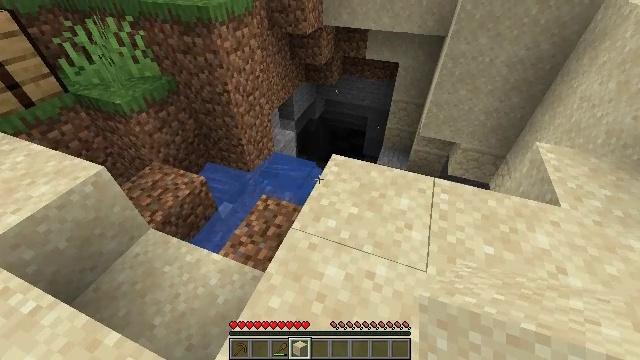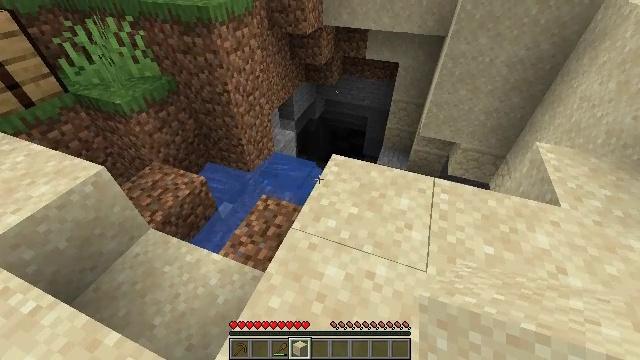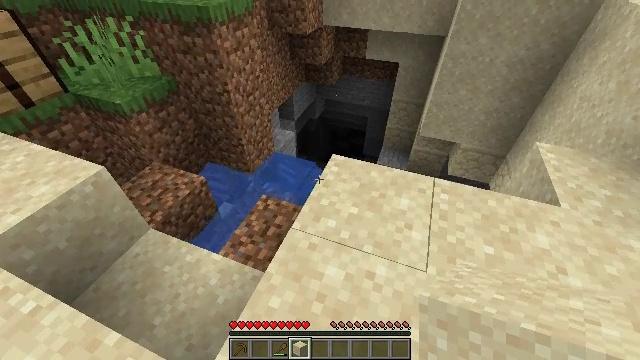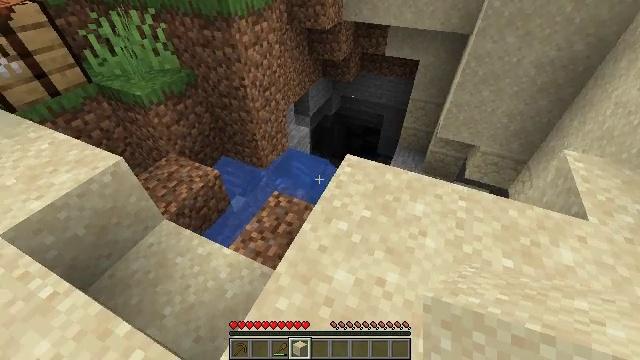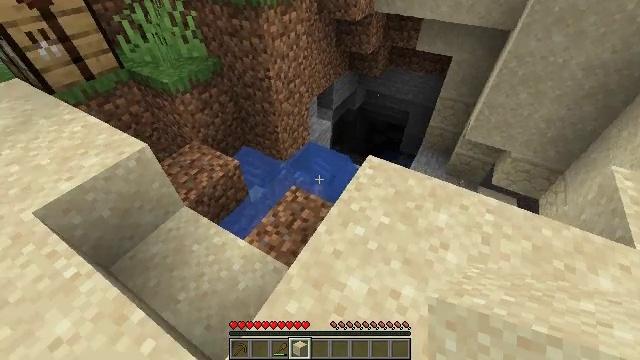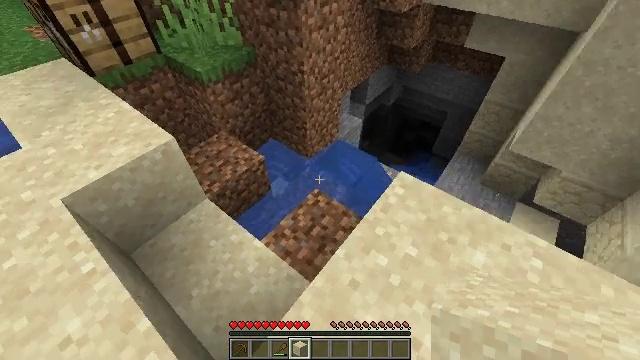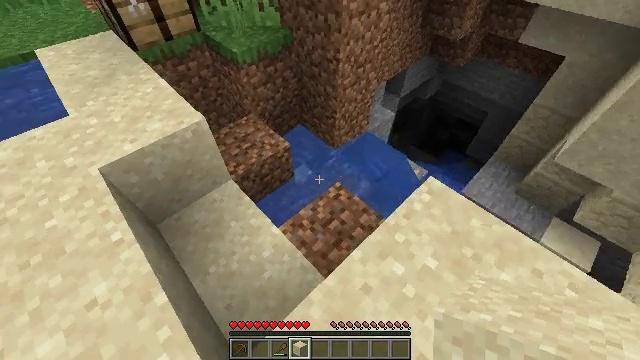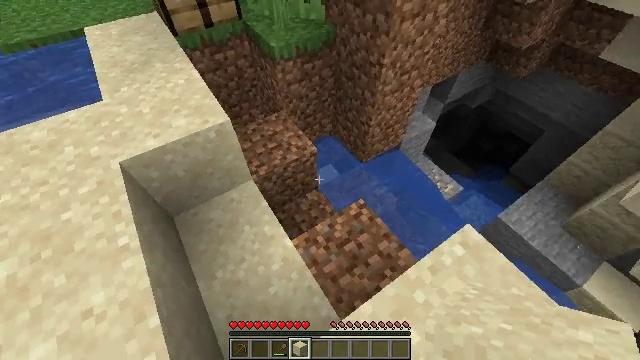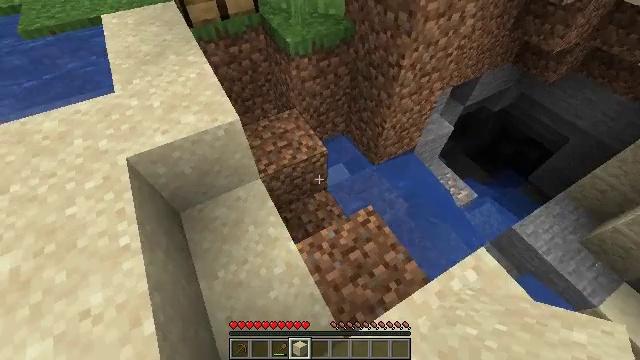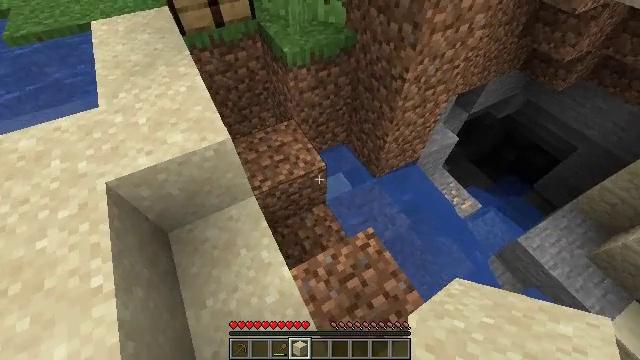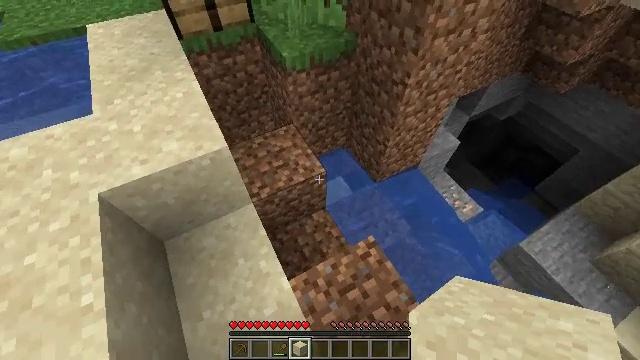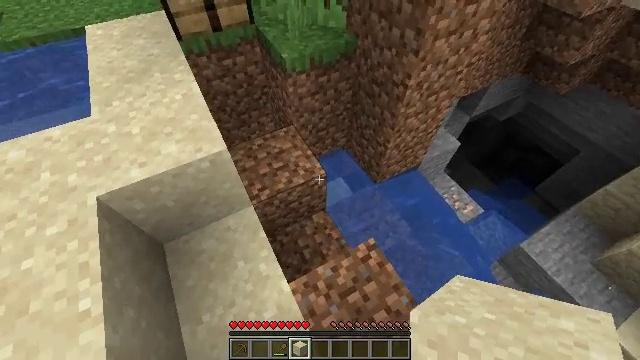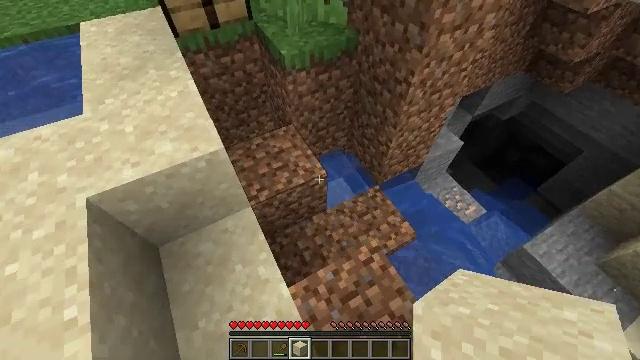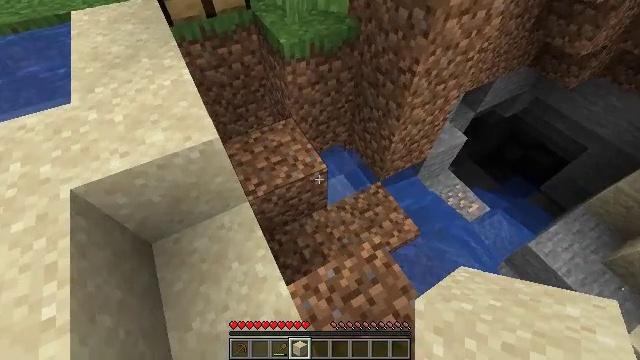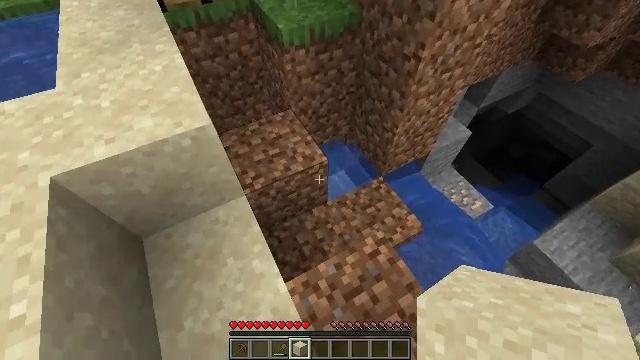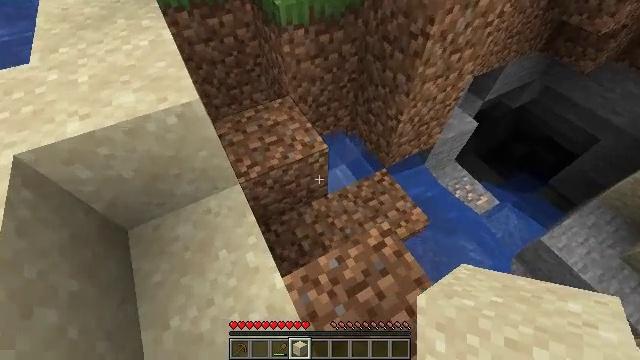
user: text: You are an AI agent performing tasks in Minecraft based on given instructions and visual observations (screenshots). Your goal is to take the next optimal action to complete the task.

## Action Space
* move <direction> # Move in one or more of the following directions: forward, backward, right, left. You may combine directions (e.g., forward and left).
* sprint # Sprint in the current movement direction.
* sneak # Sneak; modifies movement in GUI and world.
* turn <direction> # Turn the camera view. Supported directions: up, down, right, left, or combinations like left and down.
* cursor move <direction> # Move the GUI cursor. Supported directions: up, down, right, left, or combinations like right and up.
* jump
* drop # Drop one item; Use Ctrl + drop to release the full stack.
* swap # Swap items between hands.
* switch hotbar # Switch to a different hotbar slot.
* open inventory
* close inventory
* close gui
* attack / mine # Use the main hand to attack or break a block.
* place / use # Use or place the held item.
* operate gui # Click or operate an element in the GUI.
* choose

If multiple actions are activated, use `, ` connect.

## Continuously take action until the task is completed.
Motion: motion action
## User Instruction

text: Get dirt block.
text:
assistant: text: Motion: no_op
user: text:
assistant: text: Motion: no_op
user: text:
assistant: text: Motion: move forward, turn left
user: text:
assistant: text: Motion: move forward, turn left and down
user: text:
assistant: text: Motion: move forward, turn left and down
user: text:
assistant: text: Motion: move forward, turn left and down
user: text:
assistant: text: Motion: move forward, turn left and down
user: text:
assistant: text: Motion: move forward, turn left and down
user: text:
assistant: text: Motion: move forward
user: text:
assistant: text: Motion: no_op
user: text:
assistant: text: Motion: no_op
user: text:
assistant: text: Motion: no_op
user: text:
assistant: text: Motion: no_op
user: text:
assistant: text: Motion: no_op
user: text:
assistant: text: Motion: no_op
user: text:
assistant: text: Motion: no_op
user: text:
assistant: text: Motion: turn right
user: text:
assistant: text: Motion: turn right
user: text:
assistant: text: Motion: turn right and down
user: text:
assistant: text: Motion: turn right
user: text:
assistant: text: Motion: turn right
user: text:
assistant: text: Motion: turn right
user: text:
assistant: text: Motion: no_op
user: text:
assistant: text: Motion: turn right
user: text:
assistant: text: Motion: no_op
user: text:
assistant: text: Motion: no_op
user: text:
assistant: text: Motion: no_op
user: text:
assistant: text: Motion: no_op
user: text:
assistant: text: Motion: no_op
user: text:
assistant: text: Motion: no_op